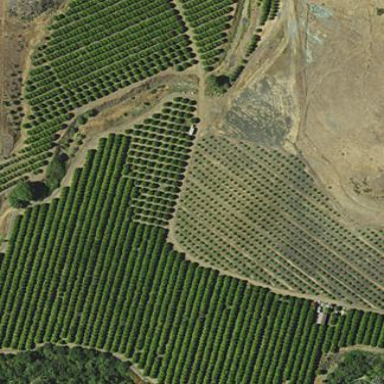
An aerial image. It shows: Orchard.